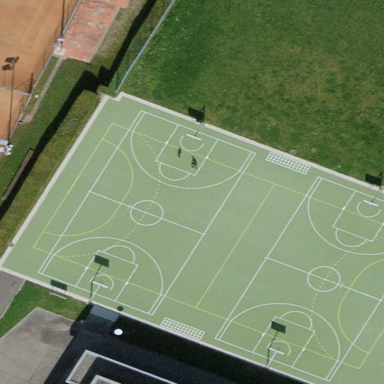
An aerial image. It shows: Handball pitch with tartan surface.